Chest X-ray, PA view. Patient: 56 years old, sex M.
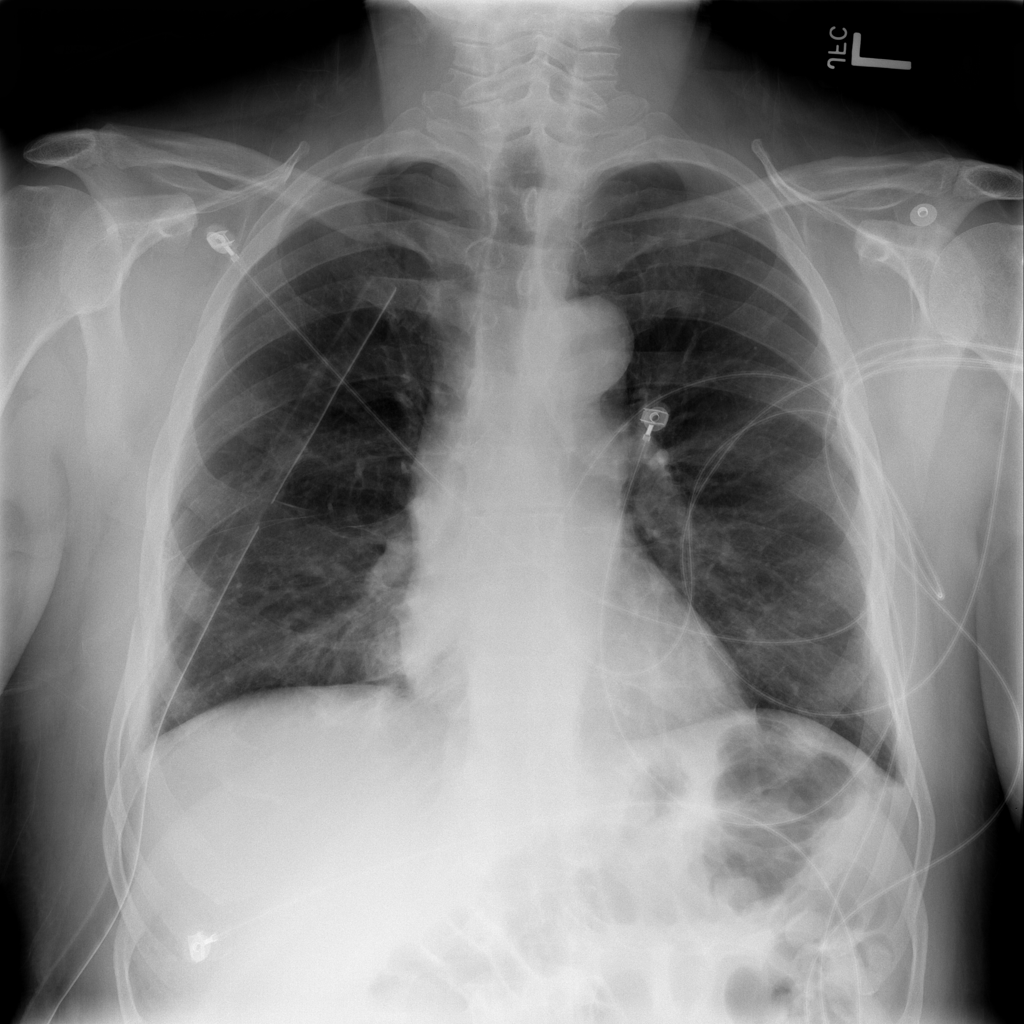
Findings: Effusion, Pneumothorax